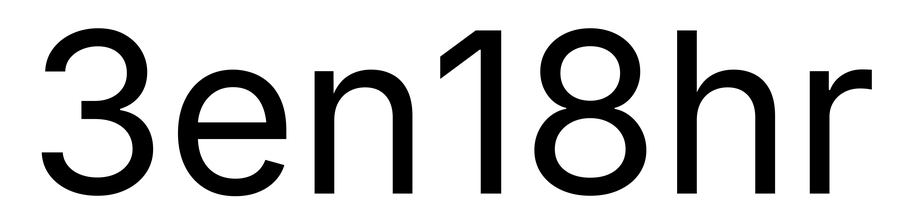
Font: Inter_Regular